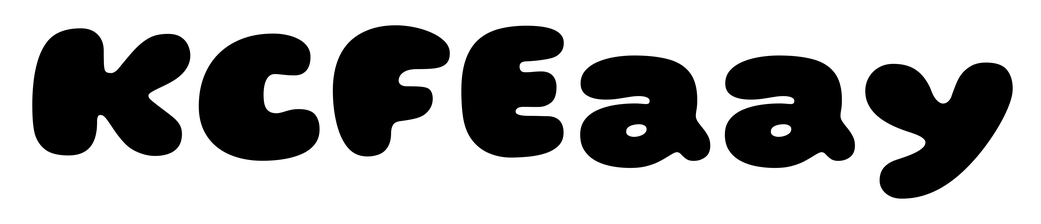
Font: Gluten_Black